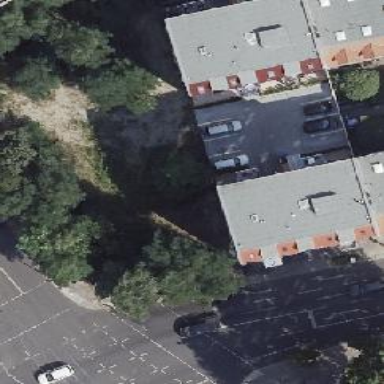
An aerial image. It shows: Building with apartments featuring unique double saltbox roof shape.